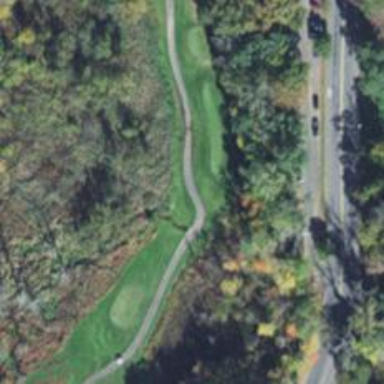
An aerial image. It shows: Service road used as golf cart path.